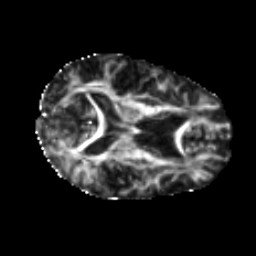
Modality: FA
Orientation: axial
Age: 58
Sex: female
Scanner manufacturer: ge
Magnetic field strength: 3 T
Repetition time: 7.8 s
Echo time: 0.0613 s